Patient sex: F
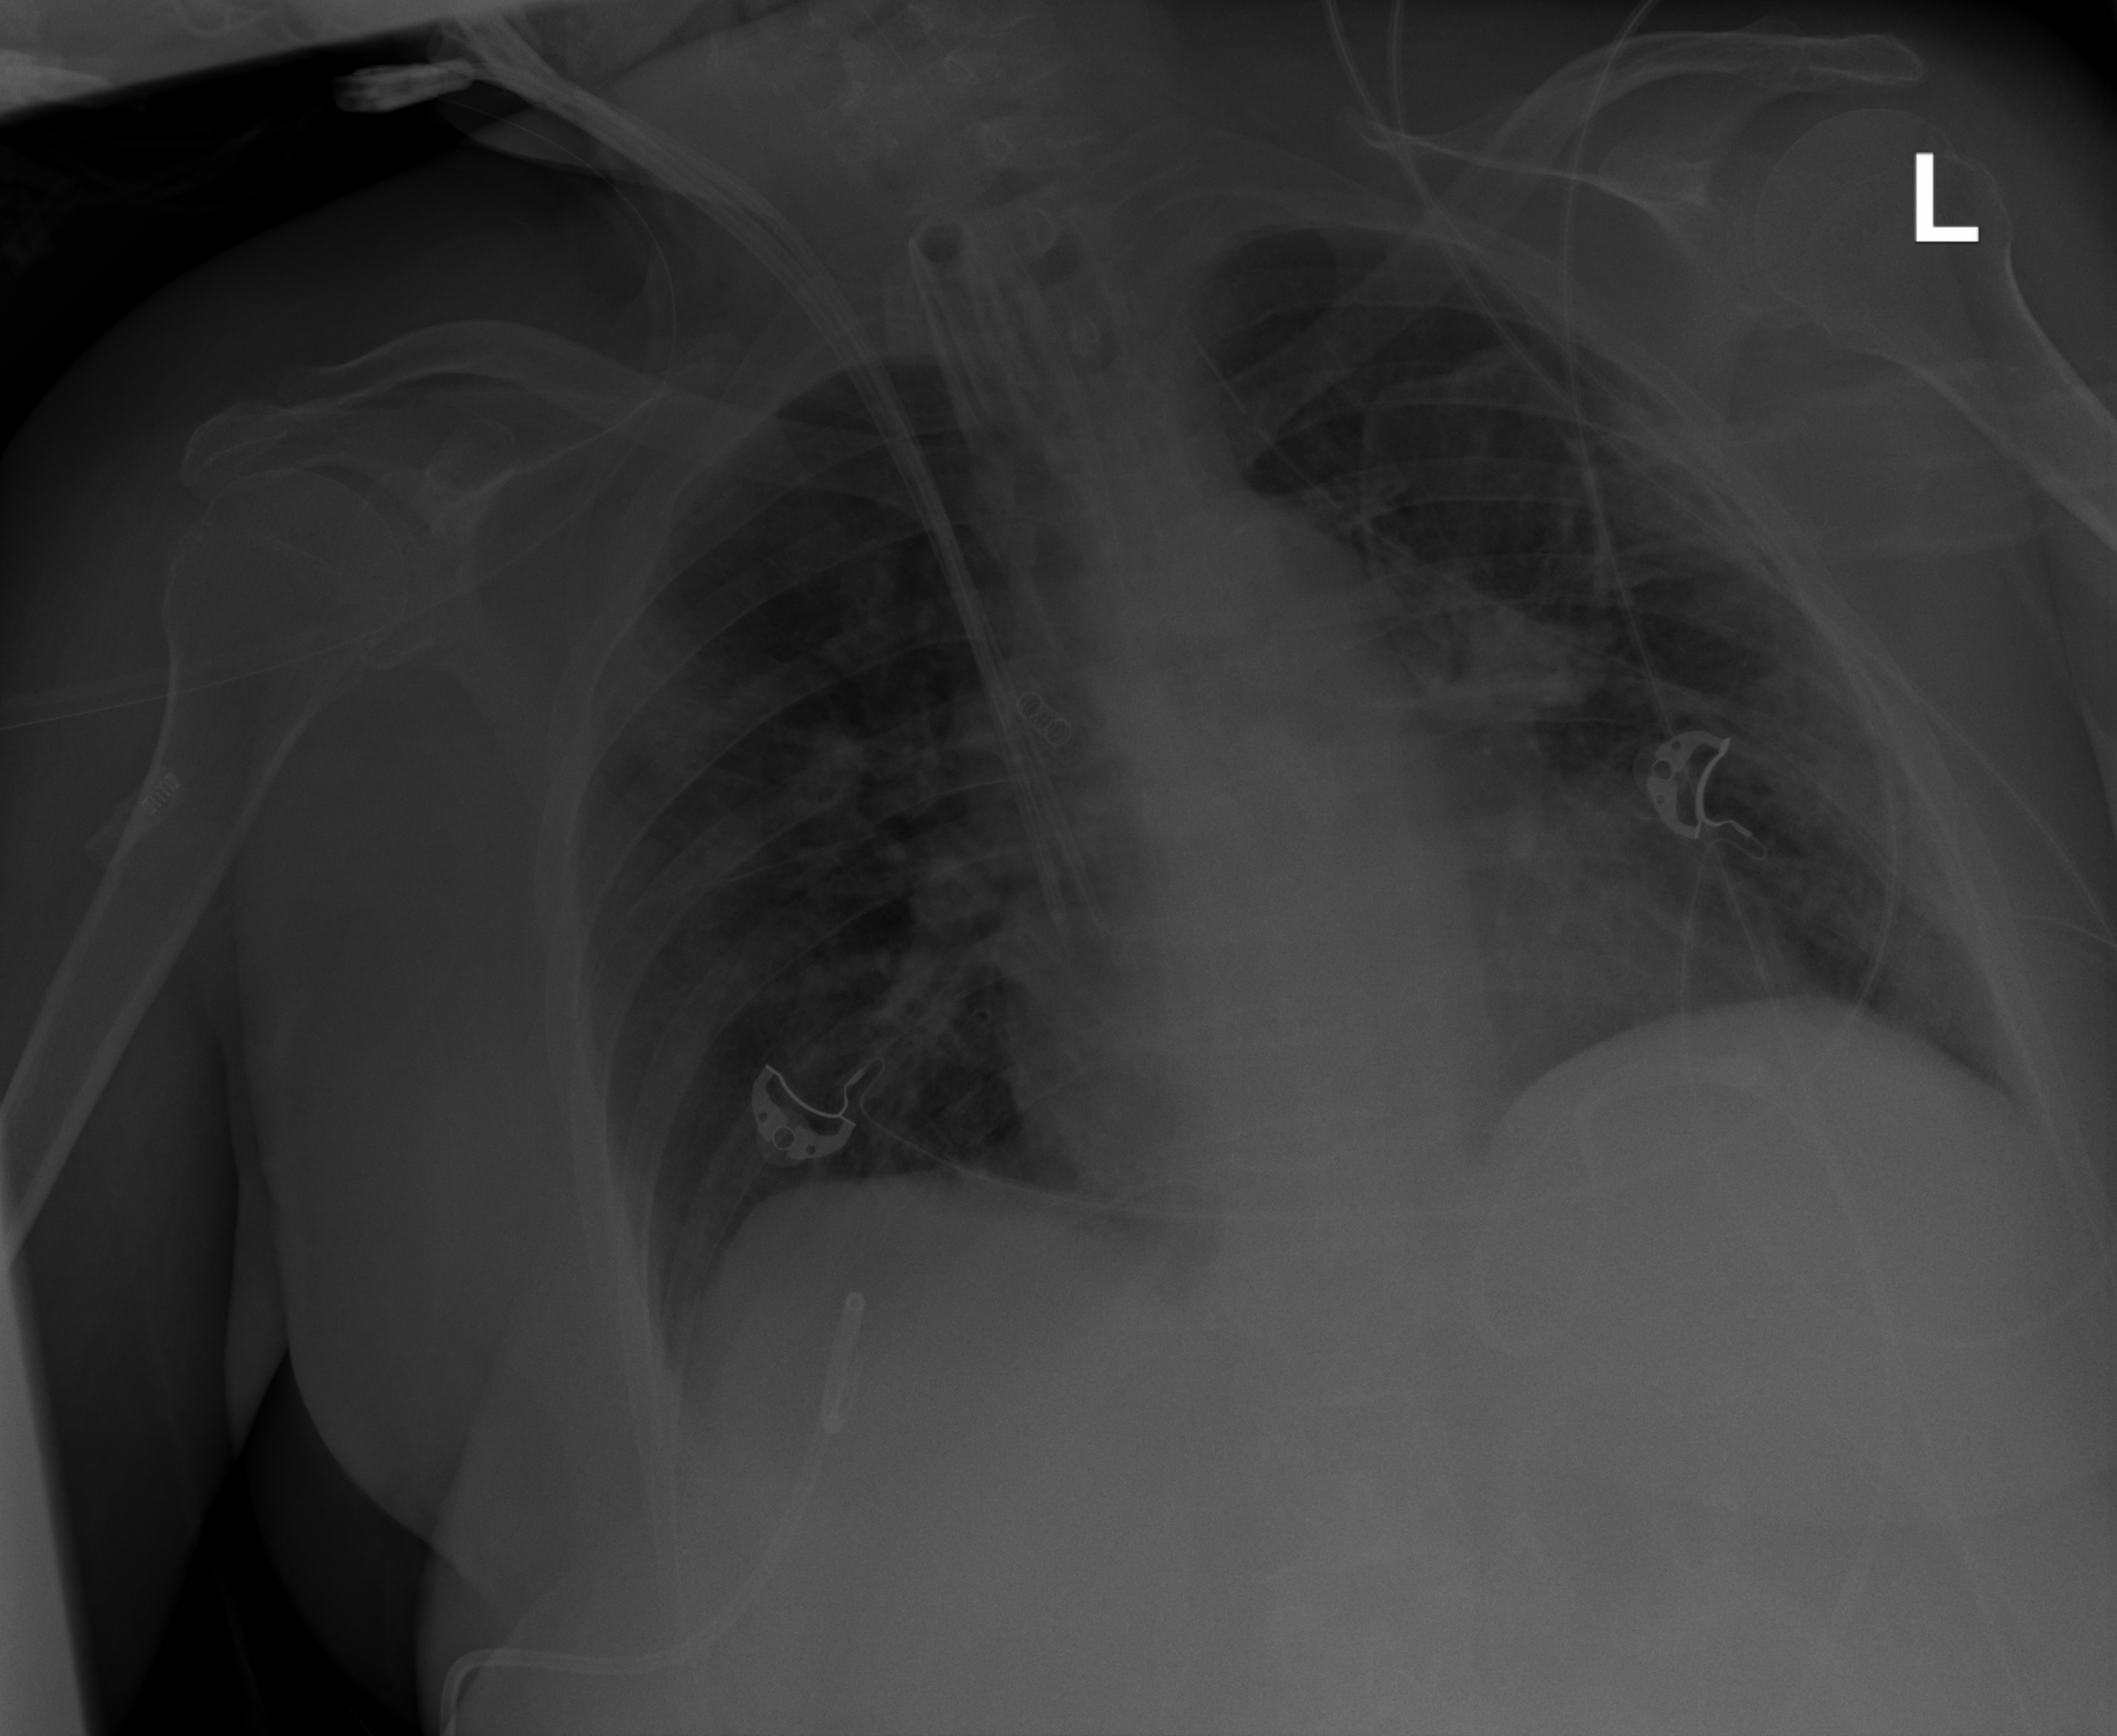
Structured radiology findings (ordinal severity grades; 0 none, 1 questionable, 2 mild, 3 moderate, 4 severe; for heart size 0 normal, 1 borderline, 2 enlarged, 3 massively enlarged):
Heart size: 1
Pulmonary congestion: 1
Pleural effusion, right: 1
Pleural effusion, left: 0
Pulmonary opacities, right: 2
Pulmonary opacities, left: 3
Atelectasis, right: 2
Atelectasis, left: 0